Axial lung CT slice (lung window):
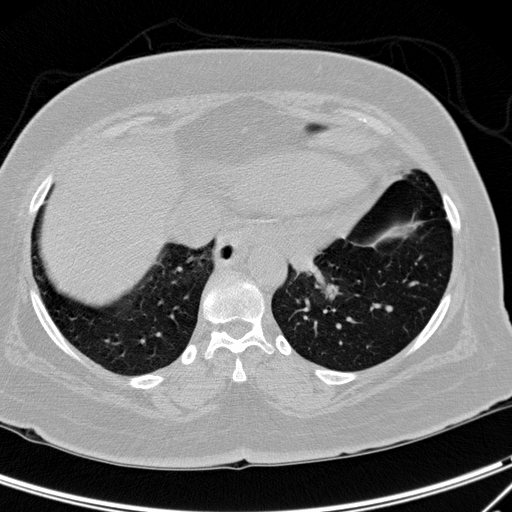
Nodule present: no